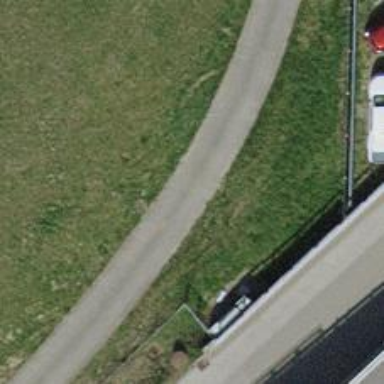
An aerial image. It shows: Cycleway with asphalt surface. The tracktype is grade1.